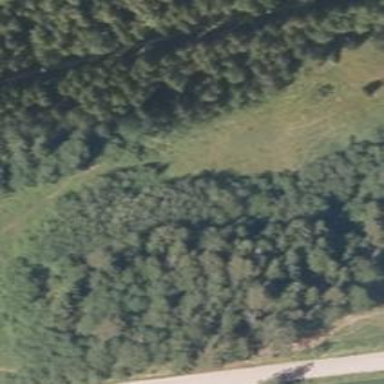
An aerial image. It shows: Mixed woodland area with various types of leaves.